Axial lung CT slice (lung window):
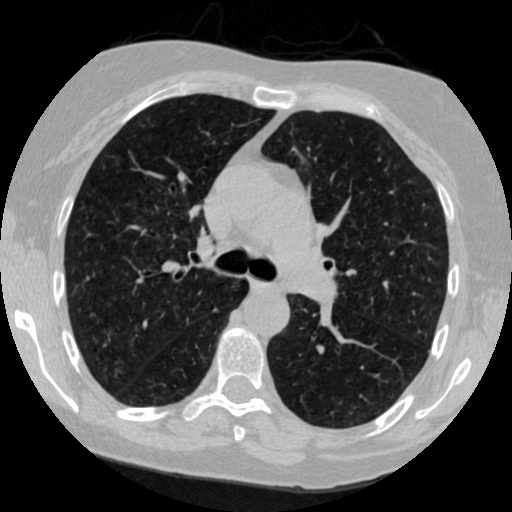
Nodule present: no